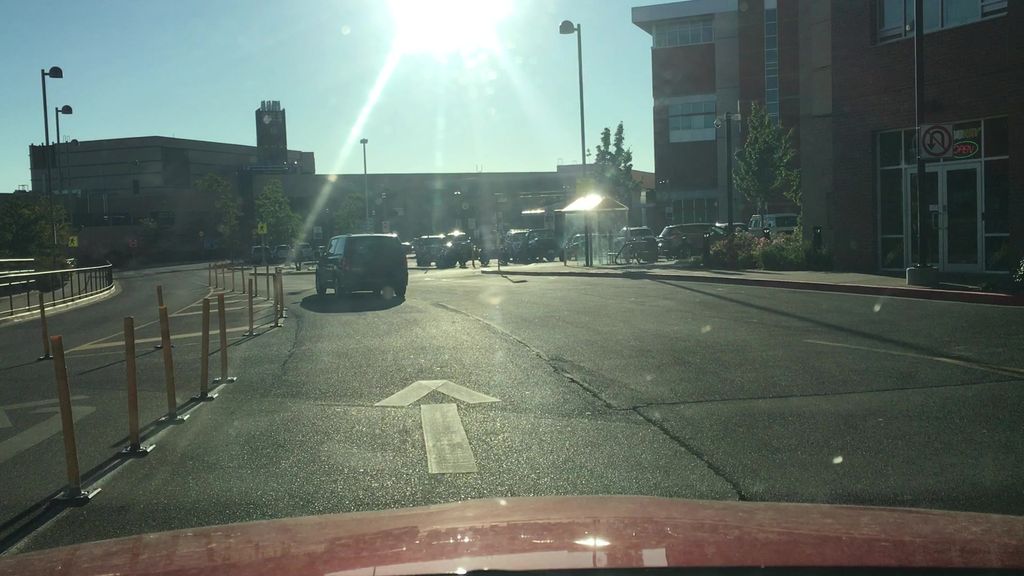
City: victoria